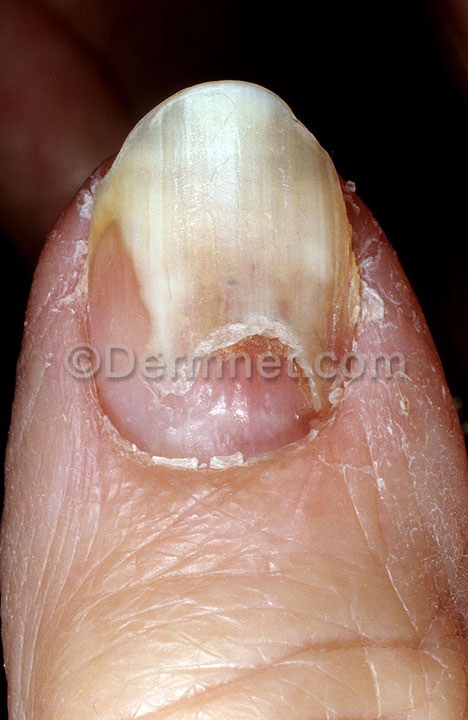
Disease: Nail Fungus and other Nail Disease